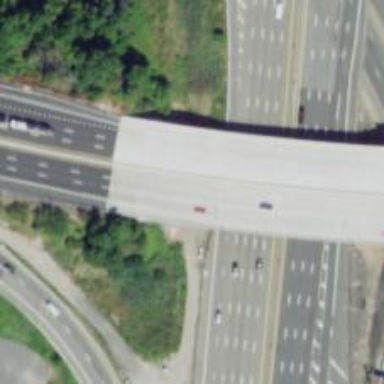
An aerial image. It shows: Urban freeway expressway bridge.